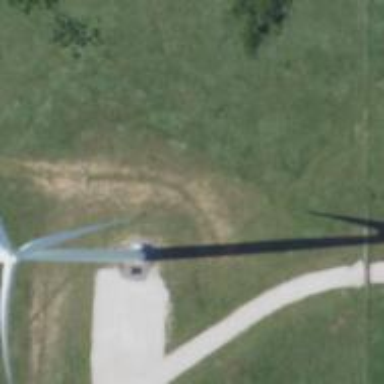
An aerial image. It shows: Wind generator with horizontal axis. The generator is wind turbine.